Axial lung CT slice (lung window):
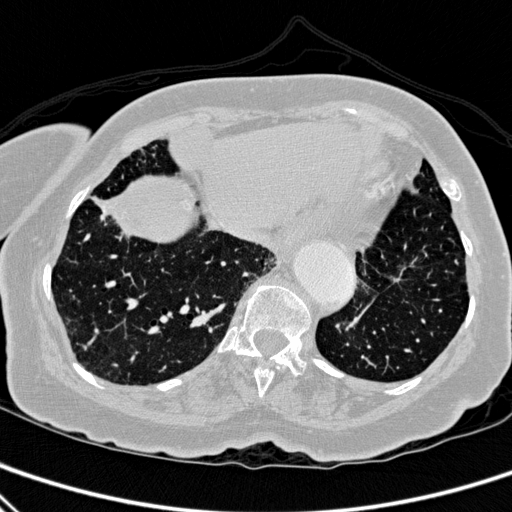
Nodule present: no